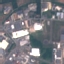
Label: Industrial